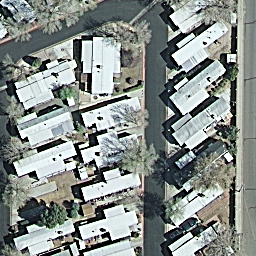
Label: mobilehomepark